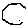
Label: hexagon